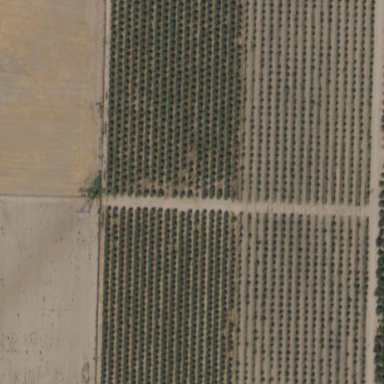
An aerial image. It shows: Orchard with nectarine trees.